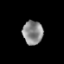
Tissue: lung
Cell type: T cells
Senescence score: 0.1603
Nuclear area (px): 469
Mean DAPI intensity: 139.996